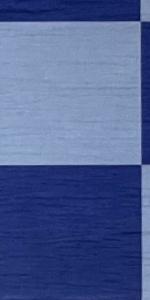
Label: Empty